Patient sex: F
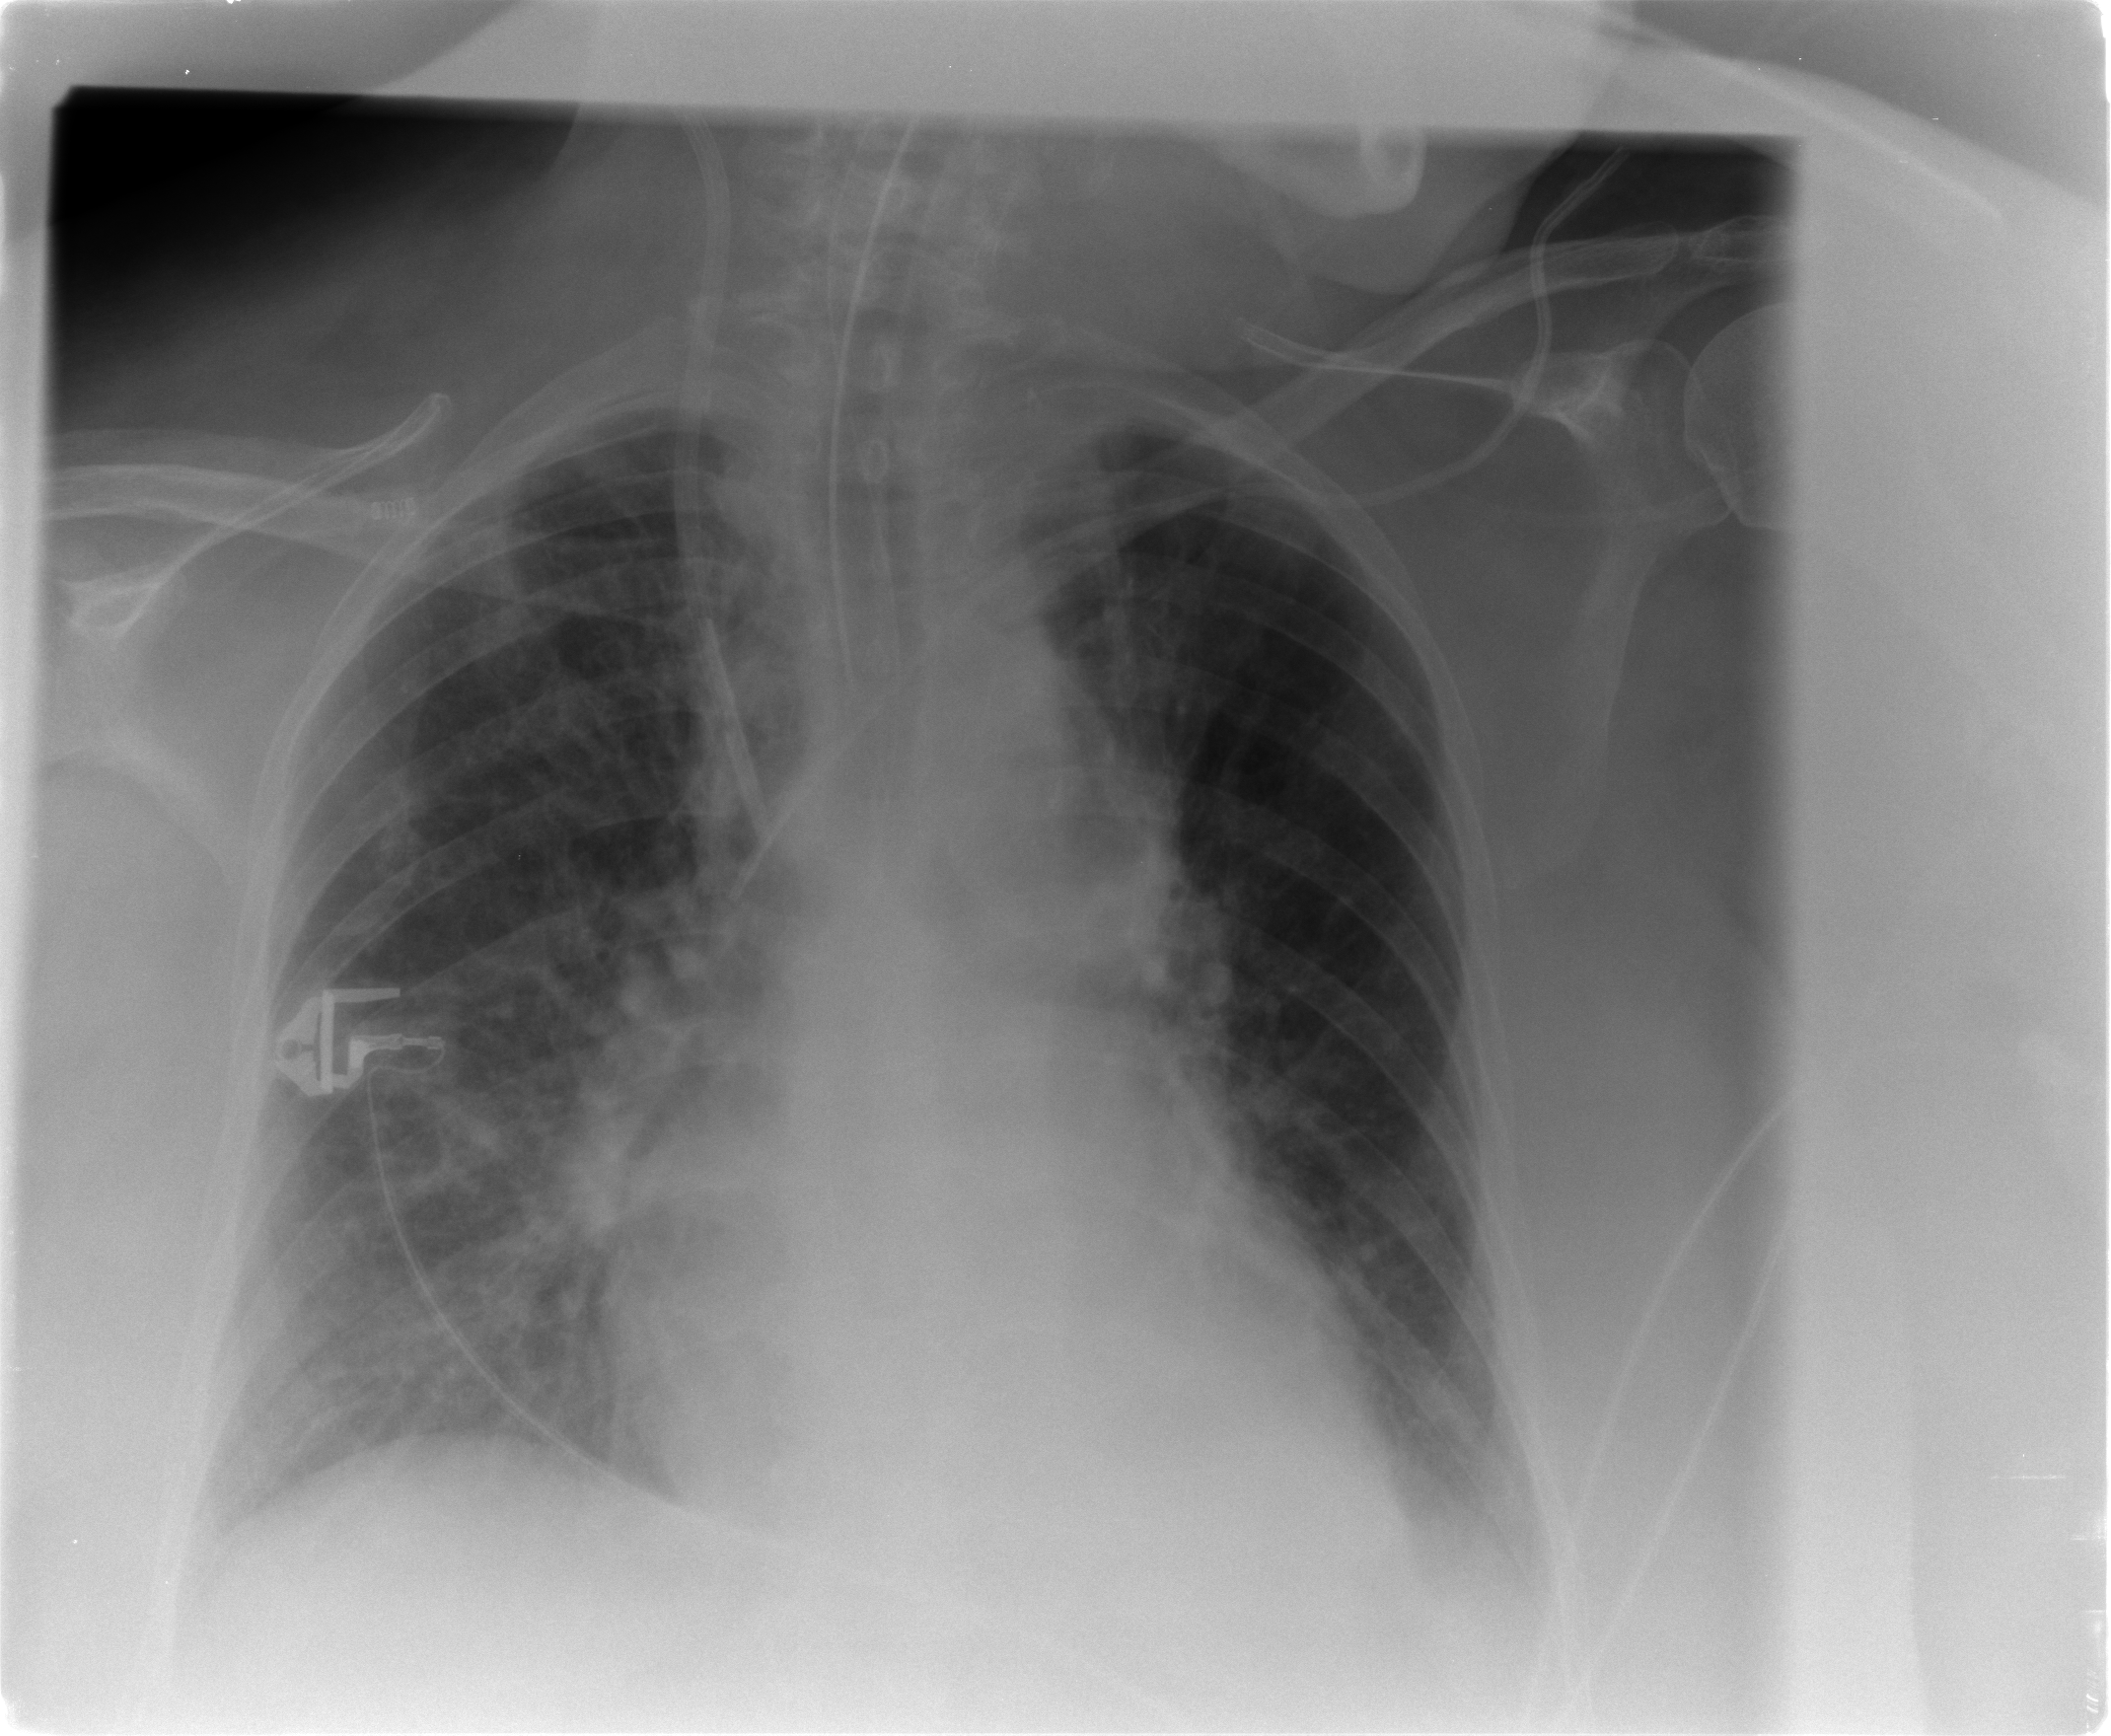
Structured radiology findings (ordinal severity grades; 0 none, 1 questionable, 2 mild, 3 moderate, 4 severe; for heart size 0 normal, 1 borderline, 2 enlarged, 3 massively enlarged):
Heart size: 0
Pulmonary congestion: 2
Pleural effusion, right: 1
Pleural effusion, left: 1
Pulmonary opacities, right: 1
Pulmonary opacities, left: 0
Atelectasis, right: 1
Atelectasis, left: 1